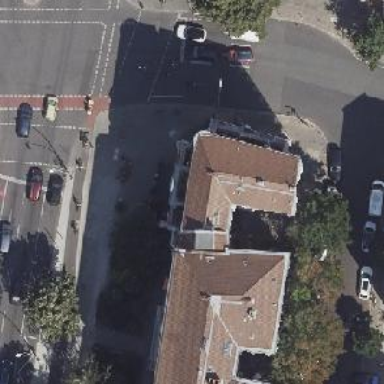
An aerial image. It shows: Ice cream stand or shop.